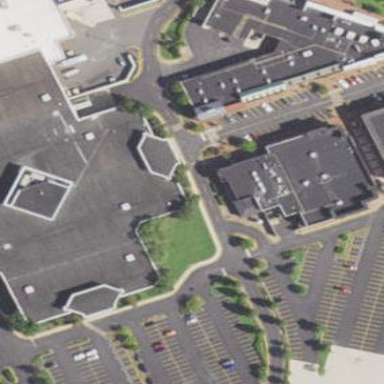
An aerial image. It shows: Retail building.